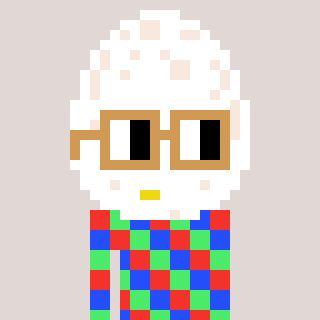
a pixel art character with square brown glasses, a egg-shaped head and a green-colored body on a warm background